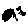
Label: sun